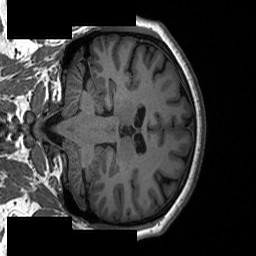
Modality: T1w
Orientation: coronal
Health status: ill
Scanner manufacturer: siemens
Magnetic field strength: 3 T
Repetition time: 2.3 s
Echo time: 0.00226 s